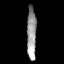
Tissue: prostate
Cell type: T cells
Senescence score: 0.3612
Nuclear area (px): 488
Mean DAPI intensity: 152.832